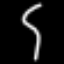
Label: squiggle